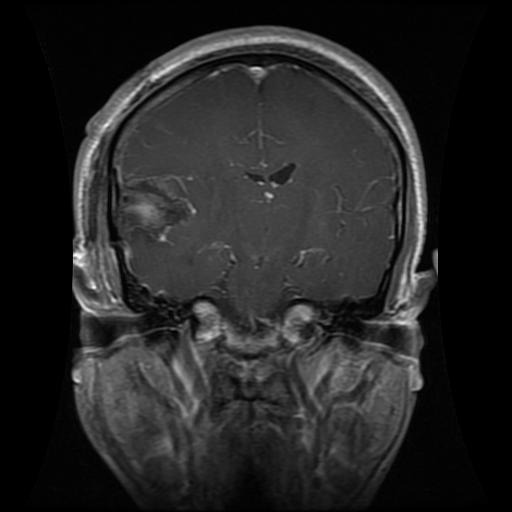
Label: glioma